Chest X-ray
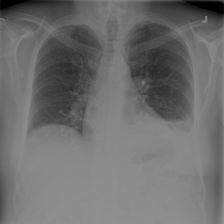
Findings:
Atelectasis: negative
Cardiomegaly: negative
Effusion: positive
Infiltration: negative
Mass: negative
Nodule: negative
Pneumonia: negative
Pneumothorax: negative
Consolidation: positive
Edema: negative
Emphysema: negative
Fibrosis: negative
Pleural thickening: negative
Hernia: negative